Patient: sex M, age 48
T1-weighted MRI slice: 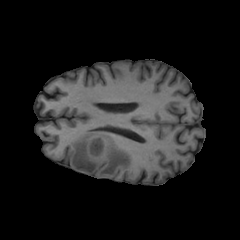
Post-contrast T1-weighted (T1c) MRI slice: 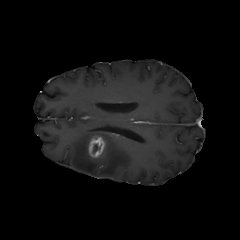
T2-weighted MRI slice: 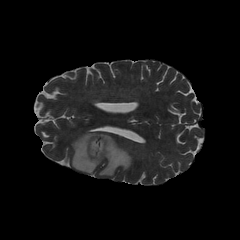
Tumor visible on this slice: yes
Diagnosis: Glioblastoma, IDH-wildtype
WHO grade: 4